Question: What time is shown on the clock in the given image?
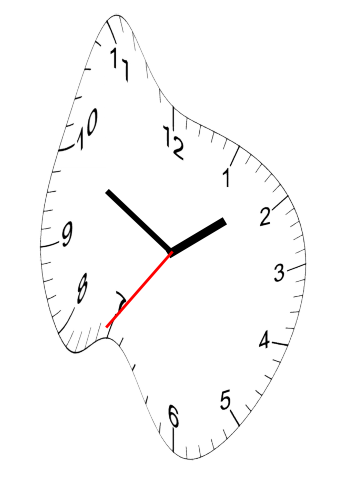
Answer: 01:49:36